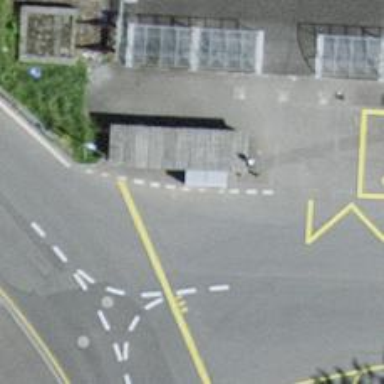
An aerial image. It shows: Recycling container for recycling.